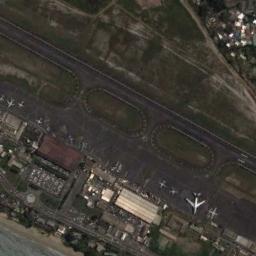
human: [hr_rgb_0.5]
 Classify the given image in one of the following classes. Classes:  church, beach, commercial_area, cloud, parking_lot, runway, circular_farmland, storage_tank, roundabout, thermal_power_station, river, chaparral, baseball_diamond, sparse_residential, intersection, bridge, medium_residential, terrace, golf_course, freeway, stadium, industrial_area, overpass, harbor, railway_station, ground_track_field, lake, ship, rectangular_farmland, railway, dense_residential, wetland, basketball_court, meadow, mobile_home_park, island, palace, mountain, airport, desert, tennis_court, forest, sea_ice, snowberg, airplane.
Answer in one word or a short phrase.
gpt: airport